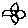
Label: flower